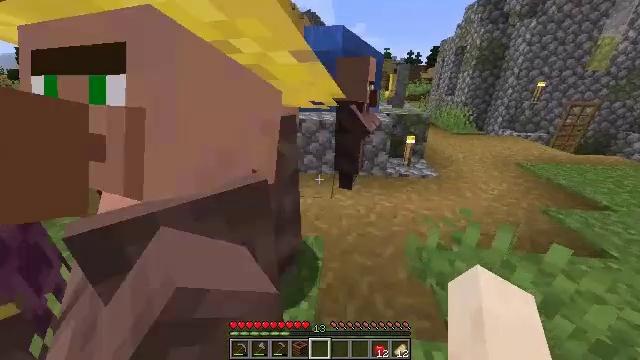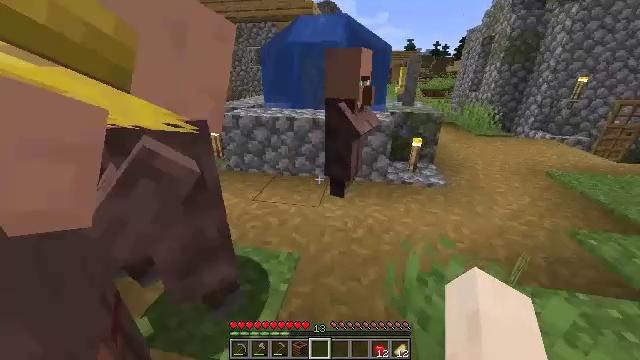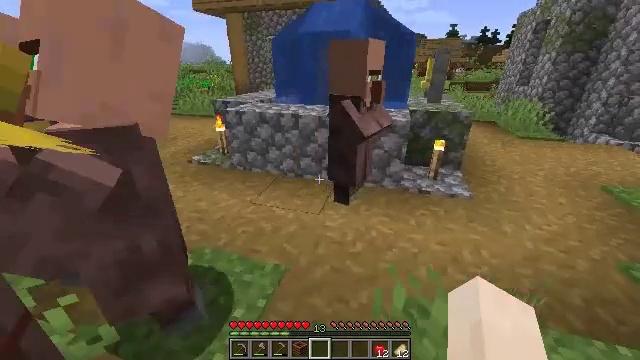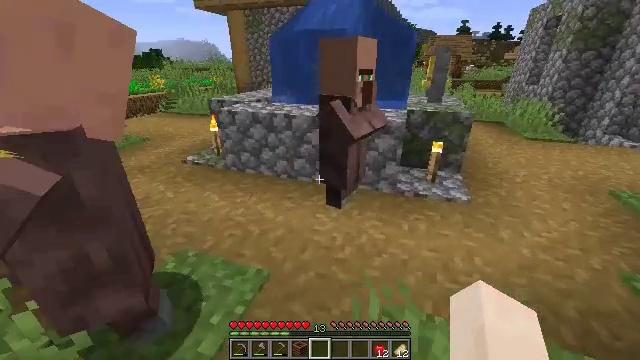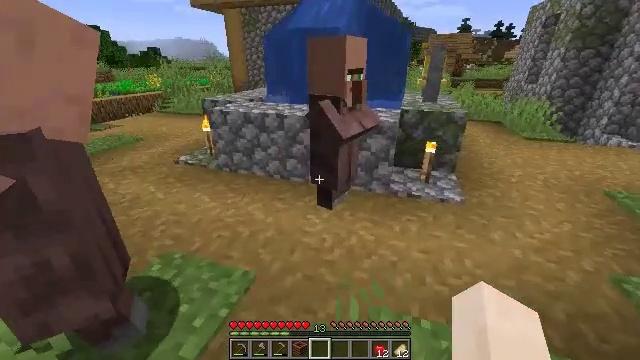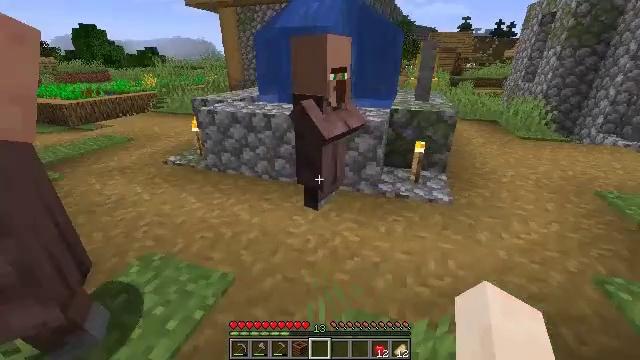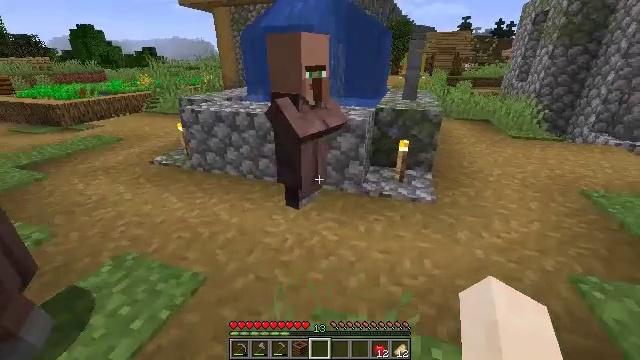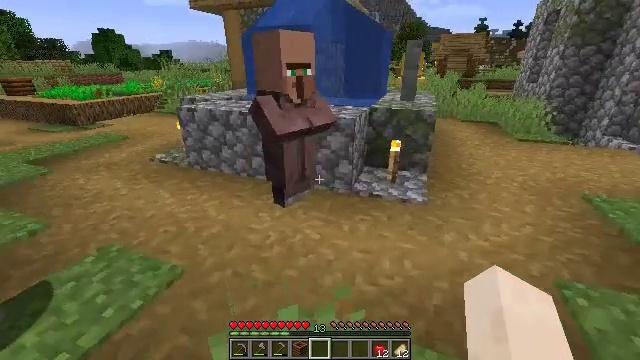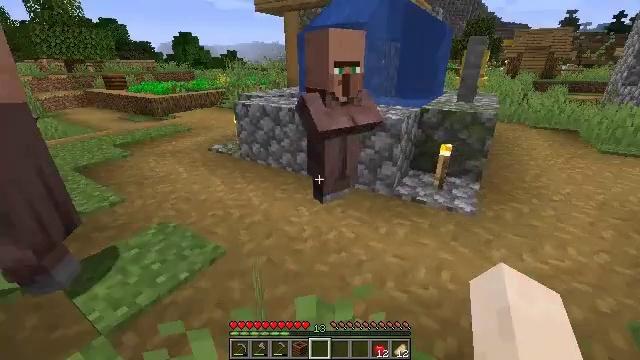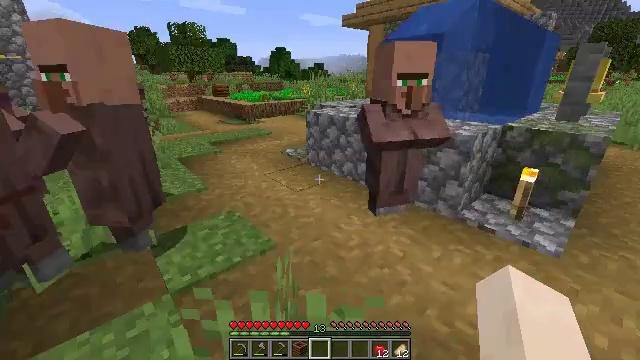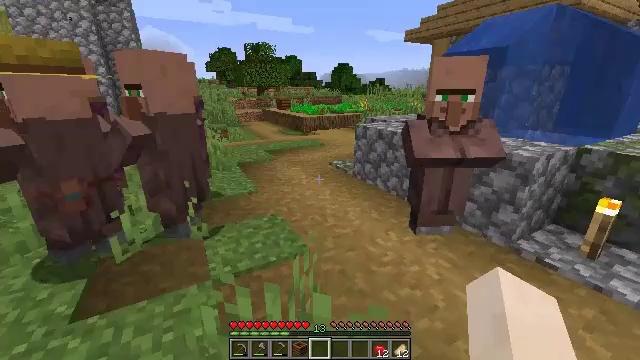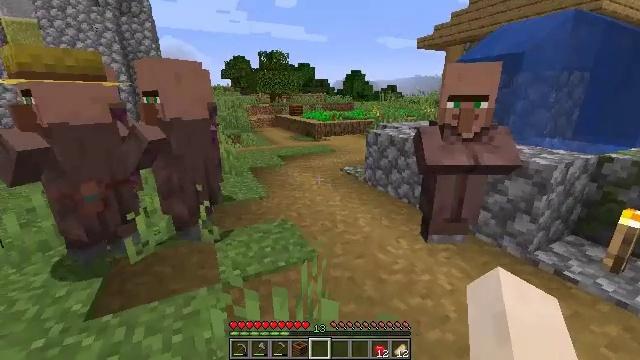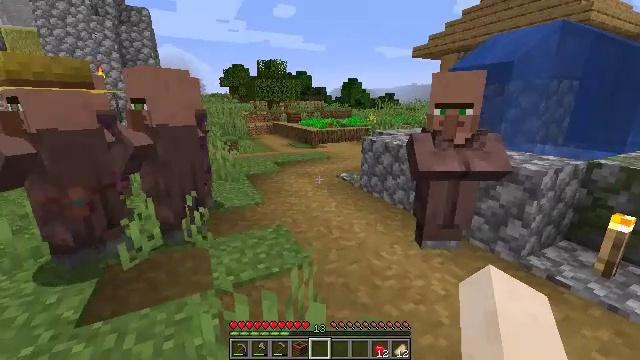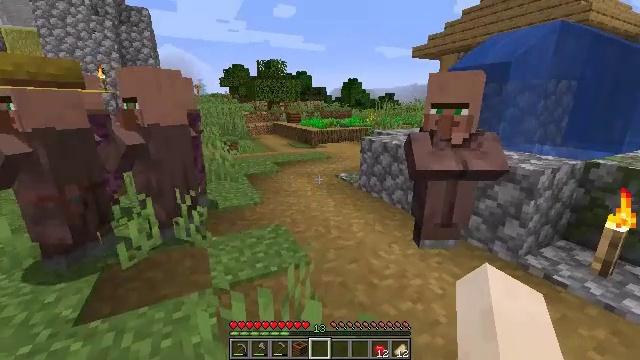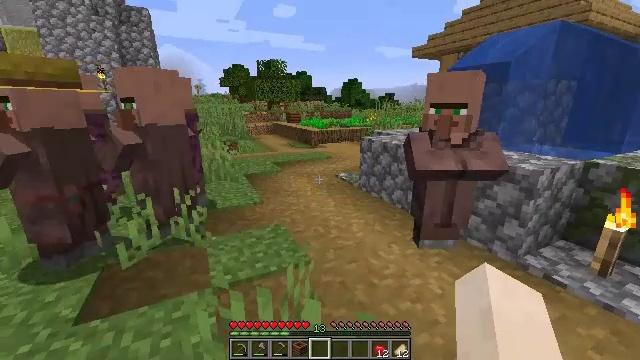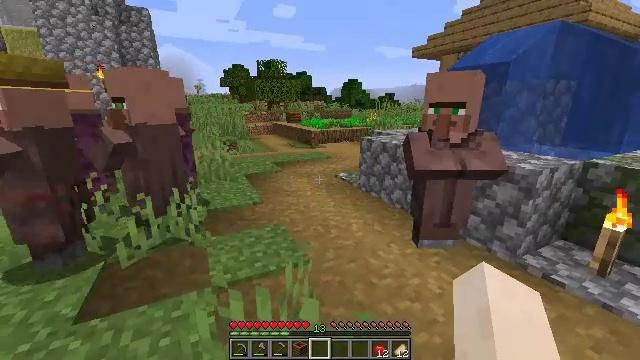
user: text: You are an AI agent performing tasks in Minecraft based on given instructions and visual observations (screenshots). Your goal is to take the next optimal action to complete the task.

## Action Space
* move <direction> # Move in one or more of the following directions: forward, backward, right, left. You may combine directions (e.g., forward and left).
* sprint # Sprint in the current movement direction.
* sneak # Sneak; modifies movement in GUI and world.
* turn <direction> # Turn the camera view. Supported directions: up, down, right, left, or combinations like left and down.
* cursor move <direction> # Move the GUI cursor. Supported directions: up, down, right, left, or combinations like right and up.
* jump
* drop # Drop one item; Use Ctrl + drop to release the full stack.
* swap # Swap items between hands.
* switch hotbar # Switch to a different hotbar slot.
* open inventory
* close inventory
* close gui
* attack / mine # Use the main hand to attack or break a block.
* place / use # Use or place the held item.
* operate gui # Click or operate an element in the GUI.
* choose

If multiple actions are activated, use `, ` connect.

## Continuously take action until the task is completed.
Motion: motion action
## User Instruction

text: Recover the brewing stand by mining it.
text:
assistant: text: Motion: move right, turn left
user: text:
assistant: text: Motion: move right, turn left
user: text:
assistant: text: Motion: move right, turn left
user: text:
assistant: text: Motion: move right
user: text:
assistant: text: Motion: move right
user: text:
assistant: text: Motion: move right
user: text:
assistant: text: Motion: move right, turn left
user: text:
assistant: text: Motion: move right, turn left
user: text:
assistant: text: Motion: turn left and up
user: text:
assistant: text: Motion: turn left and up
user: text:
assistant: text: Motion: turn left and up
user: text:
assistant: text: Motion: turn up
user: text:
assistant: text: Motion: no_op
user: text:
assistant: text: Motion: no_op
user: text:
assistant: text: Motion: no_op
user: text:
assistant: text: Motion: no_op
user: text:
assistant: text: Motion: no_op
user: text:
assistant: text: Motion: no_op
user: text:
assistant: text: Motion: no_op
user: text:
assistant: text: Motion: turn left
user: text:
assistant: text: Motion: move left, turn left
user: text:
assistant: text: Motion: move left, turn left
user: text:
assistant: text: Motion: move left, turn left
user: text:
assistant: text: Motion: move left
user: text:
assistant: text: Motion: move left
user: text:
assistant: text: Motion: move left
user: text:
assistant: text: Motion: move left
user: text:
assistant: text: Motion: move left
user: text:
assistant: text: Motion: move forward and move left
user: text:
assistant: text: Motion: move forward and move left